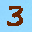
Label: 3